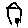
Label: house